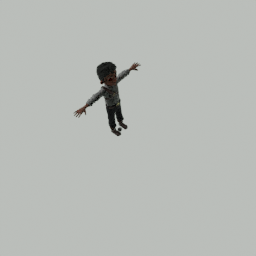
Label: people